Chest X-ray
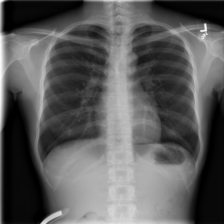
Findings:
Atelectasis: negative
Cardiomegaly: negative
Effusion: negative
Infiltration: negative
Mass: negative
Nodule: negative
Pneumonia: negative
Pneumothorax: negative
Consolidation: negative
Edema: negative
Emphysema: negative
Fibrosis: negative
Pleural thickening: negative
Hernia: negative